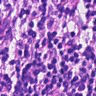
Metastatic tissue present: no